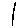
Label: line